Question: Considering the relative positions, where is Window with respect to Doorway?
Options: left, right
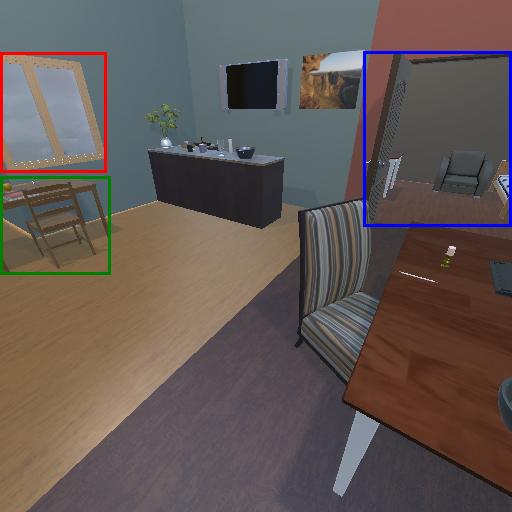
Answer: left